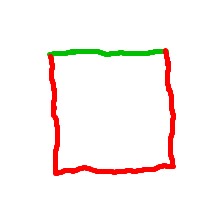
Shape: square